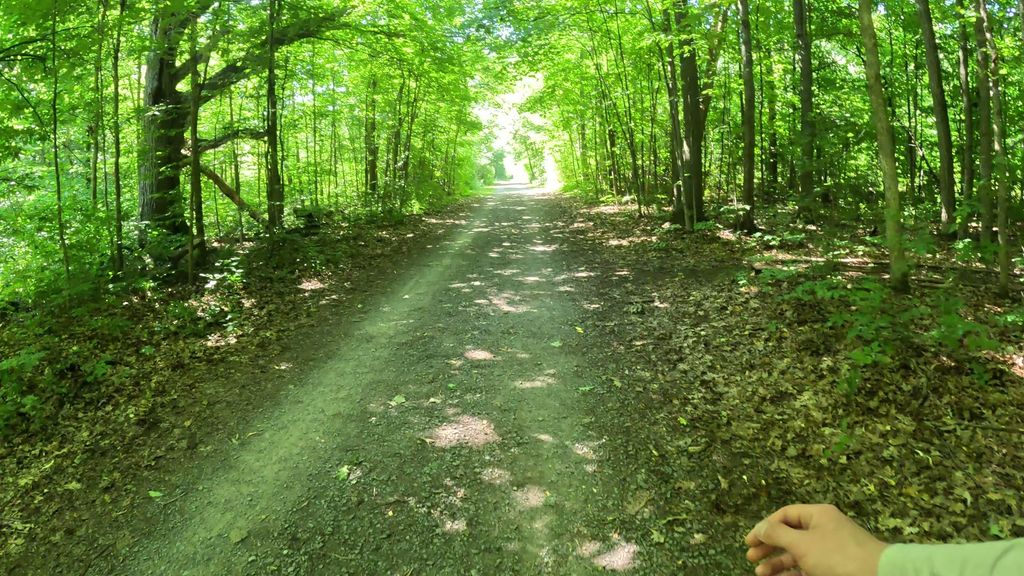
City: ottawa-gatineau